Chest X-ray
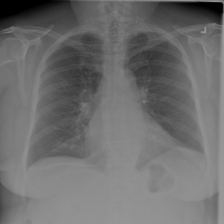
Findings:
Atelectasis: negative
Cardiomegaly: negative
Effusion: negative
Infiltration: negative
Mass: negative
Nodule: negative
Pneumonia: negative
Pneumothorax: negative
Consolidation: negative
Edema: negative
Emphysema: negative
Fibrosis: negative
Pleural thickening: negative
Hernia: negative